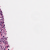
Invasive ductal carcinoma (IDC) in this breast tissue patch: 1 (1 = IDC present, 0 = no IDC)